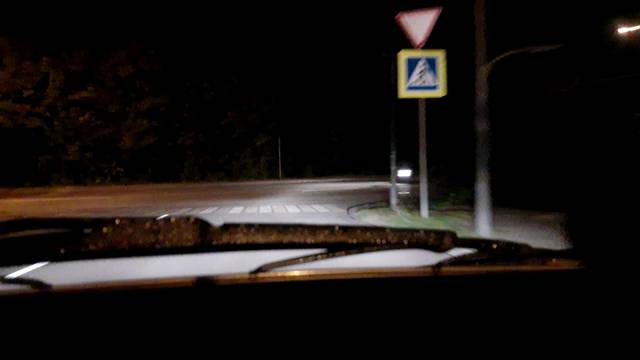
Region: Russia
Coordinates: 54.776, 56.021